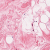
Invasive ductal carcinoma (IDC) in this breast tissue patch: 0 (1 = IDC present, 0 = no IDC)